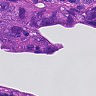
Metastatic tissue present: yes